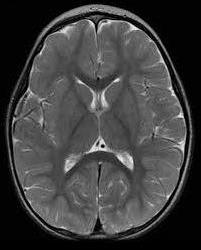
Label: notumor